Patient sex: M
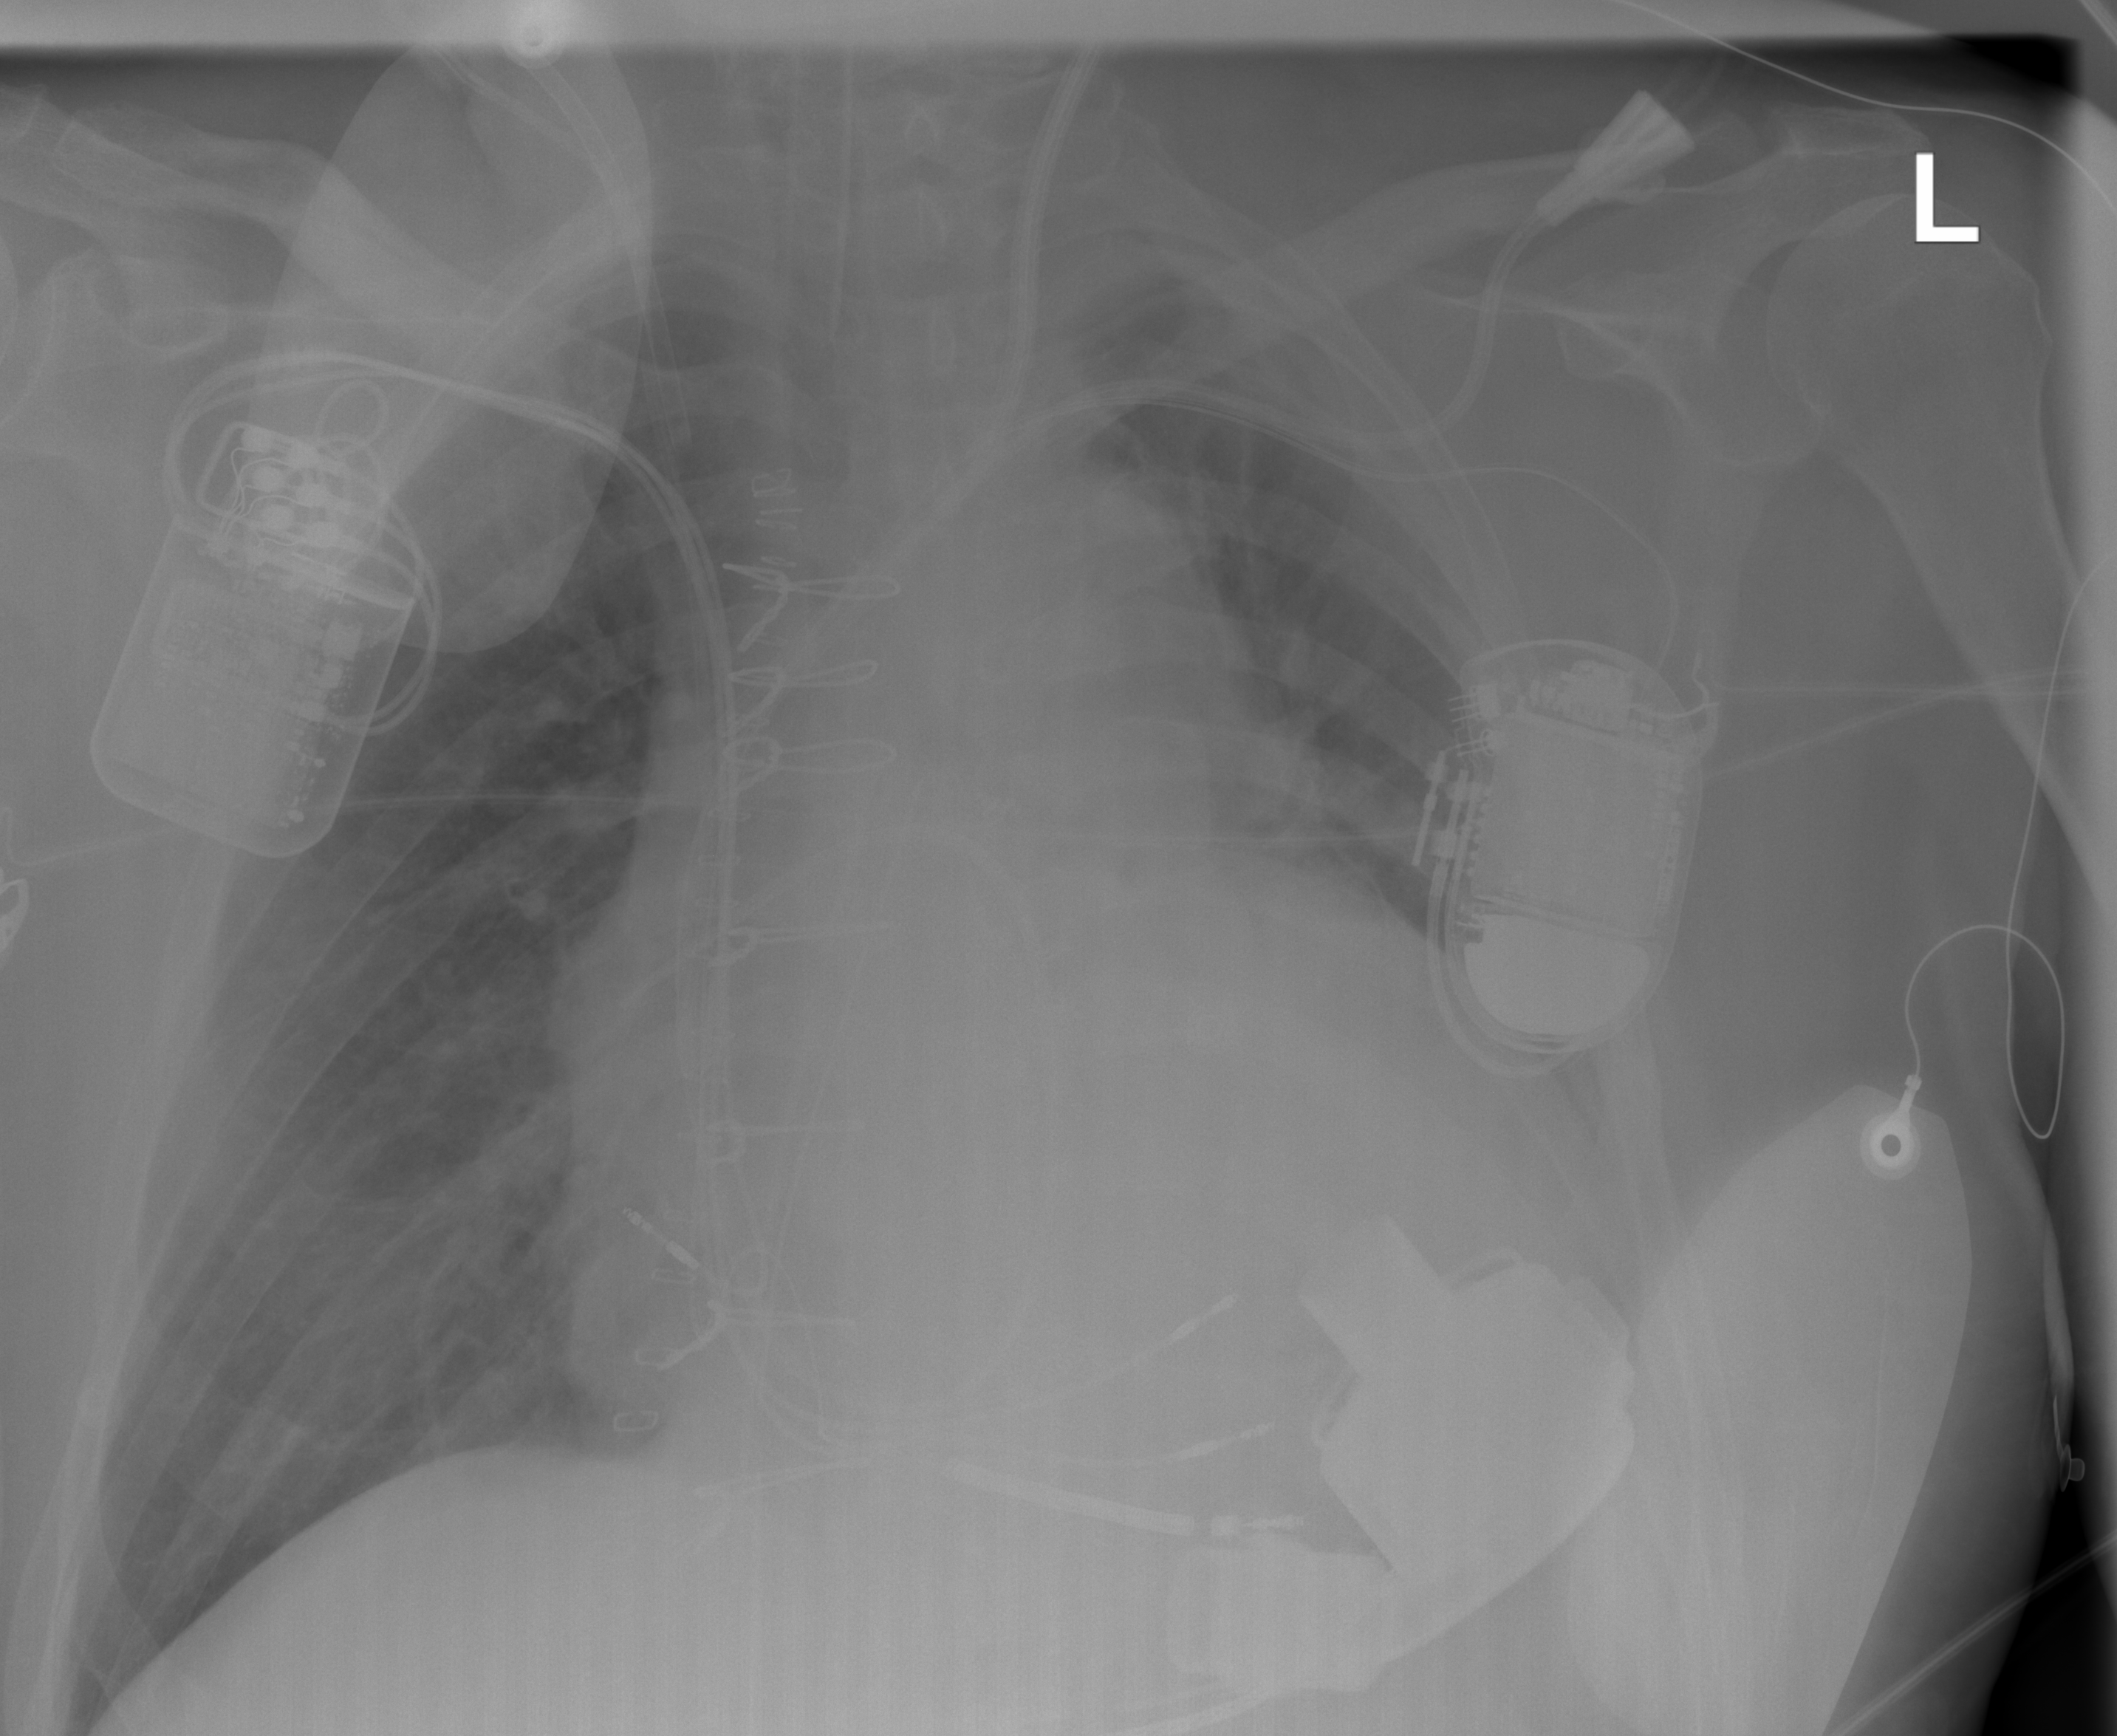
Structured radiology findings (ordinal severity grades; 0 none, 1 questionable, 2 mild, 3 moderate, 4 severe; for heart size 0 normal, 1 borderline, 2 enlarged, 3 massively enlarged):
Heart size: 3
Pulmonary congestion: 2
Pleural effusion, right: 0
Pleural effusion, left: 0
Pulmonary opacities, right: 0
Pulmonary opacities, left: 0
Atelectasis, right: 0
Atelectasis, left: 2